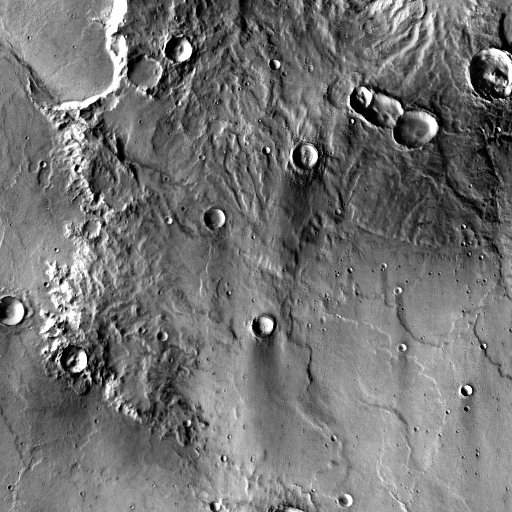
Crater classes present: Background, Other, Layered, Buried, Secondary